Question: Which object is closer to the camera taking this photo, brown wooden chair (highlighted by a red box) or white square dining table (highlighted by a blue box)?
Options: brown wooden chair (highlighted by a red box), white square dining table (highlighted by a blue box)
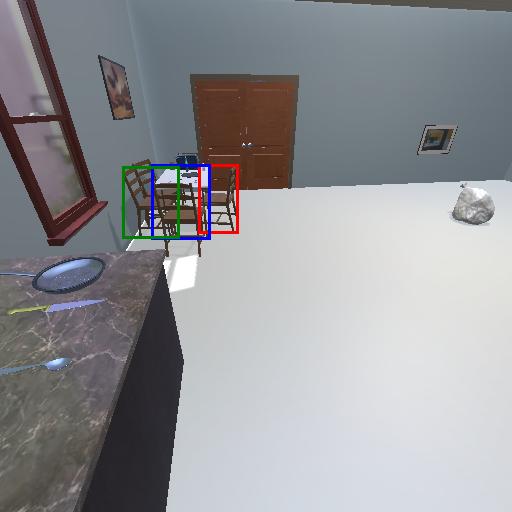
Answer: brown wooden chair (highlighted by a red box)